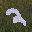
Label: 2